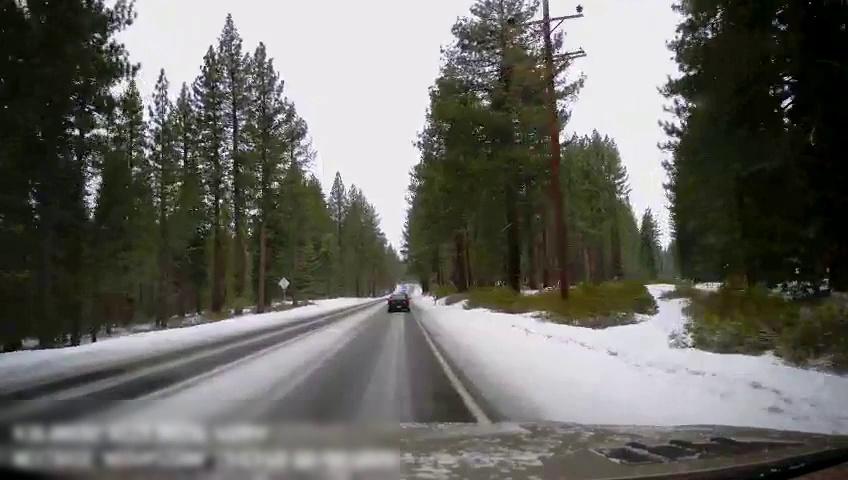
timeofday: Day
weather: Snowy
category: Drivable Space
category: Vehicles | Car
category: Lanes | Current Lane